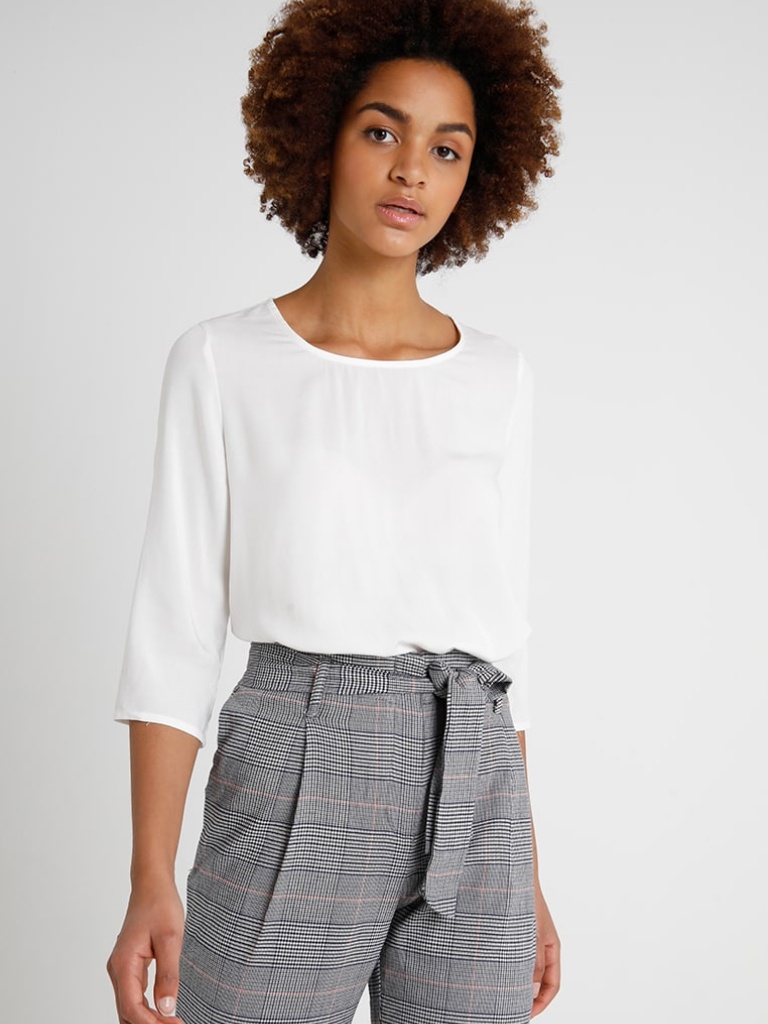
linen relaxed a long-sleeved with the sleeves down hip length Fully Tucked in crew blouse